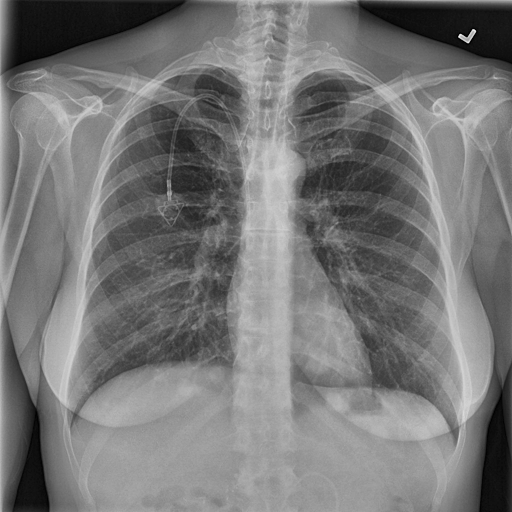
Finding: NORMAL